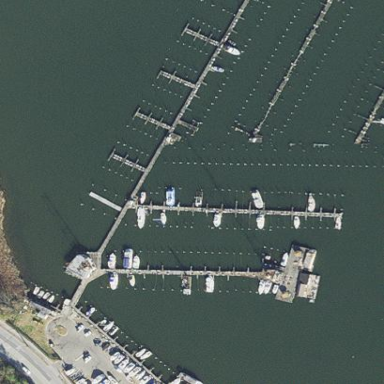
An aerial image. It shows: Marina on leisure land.